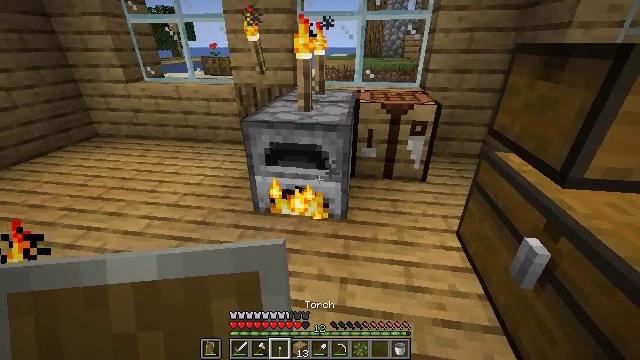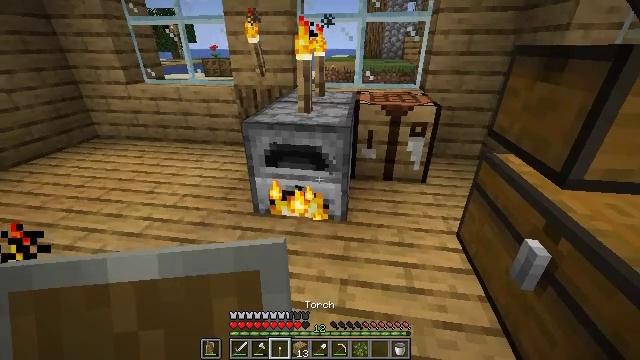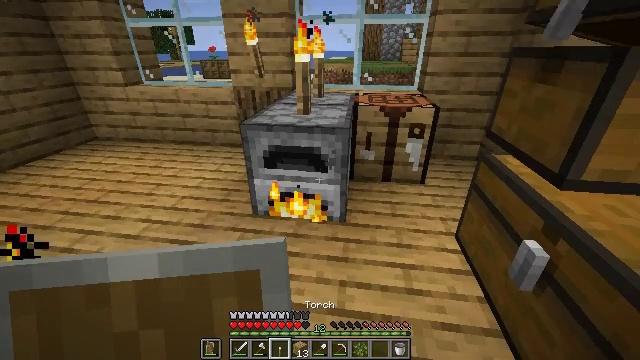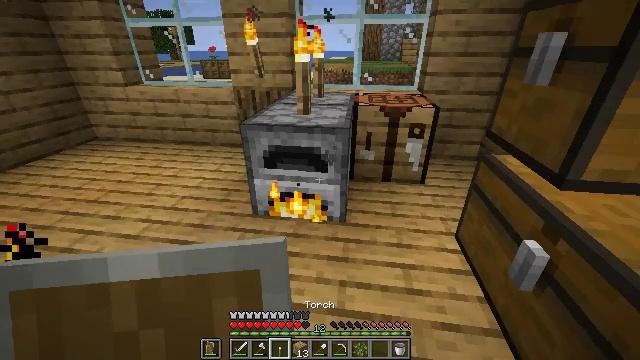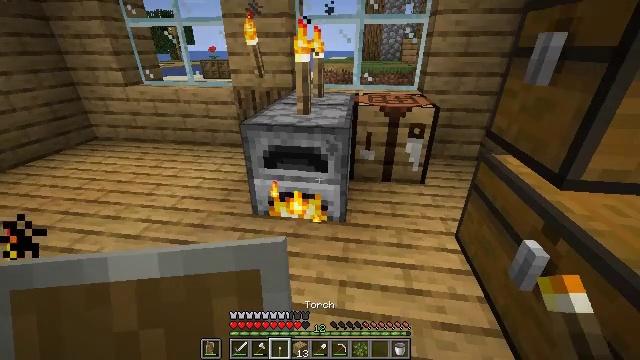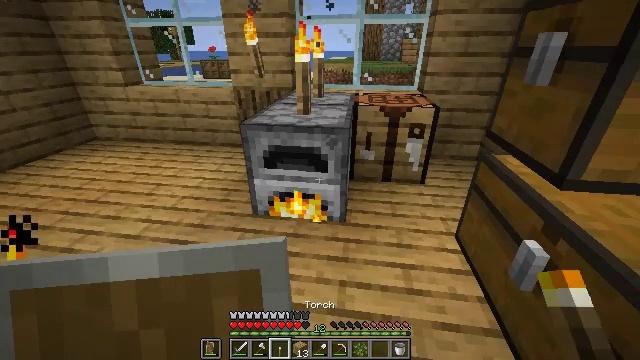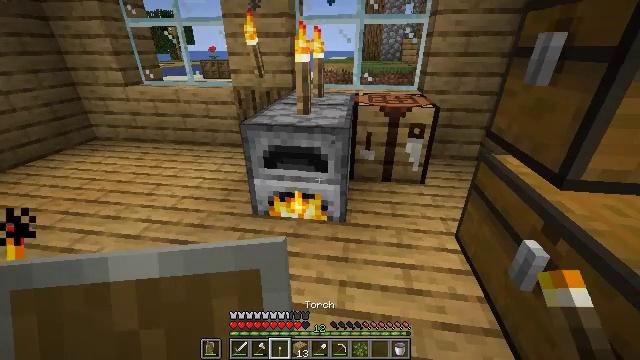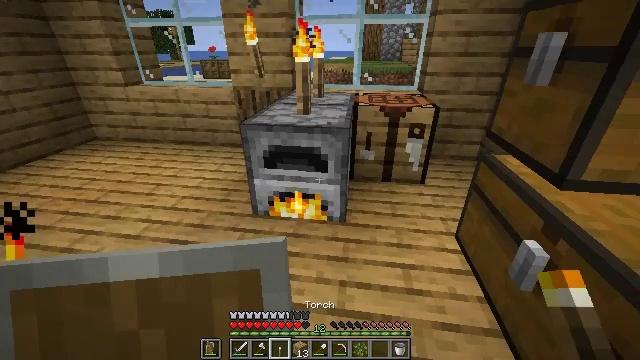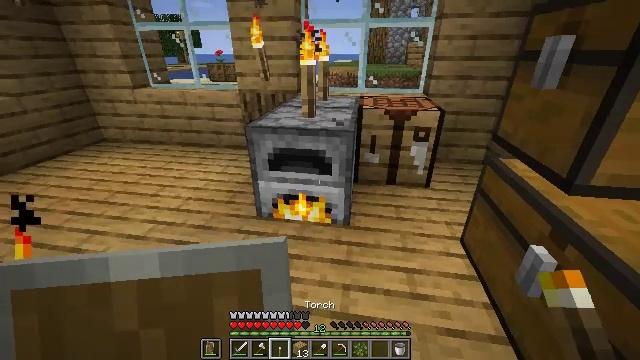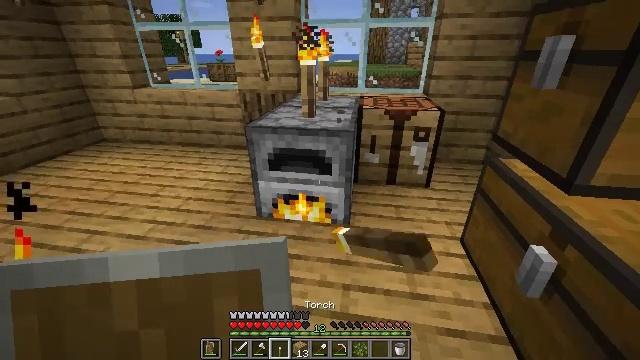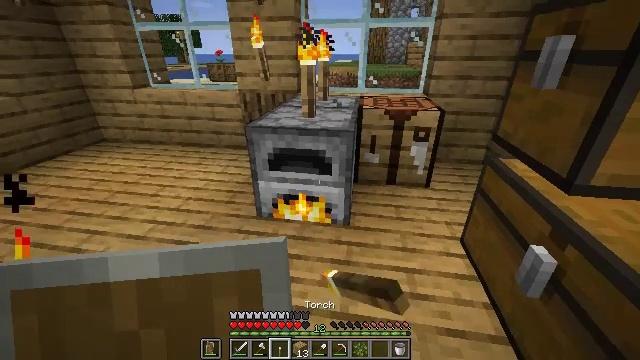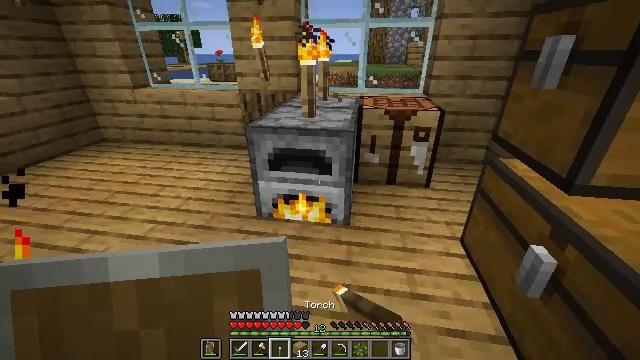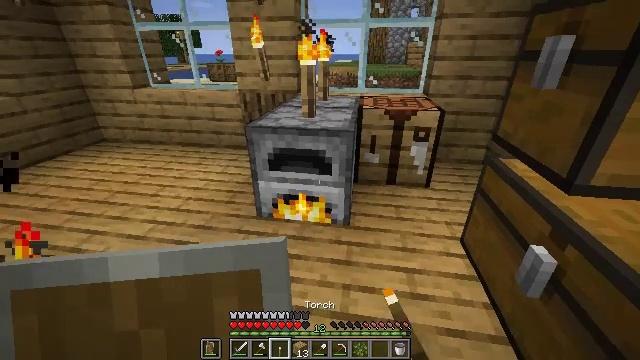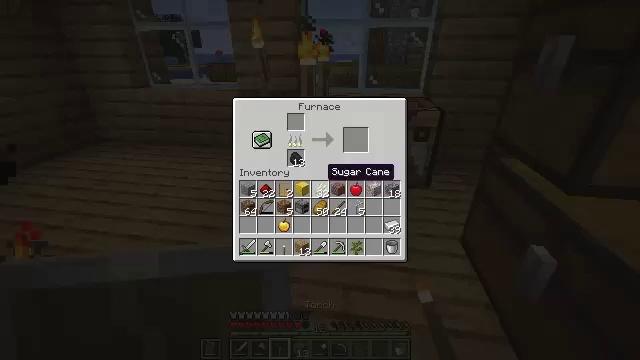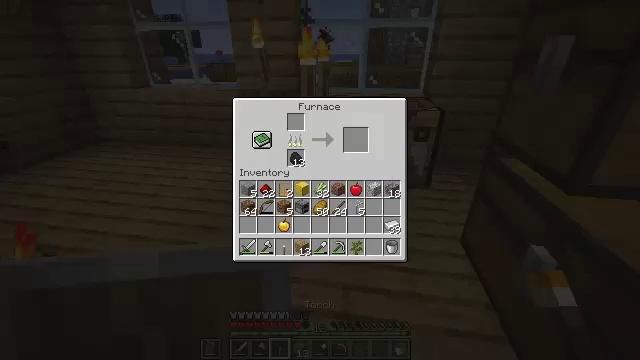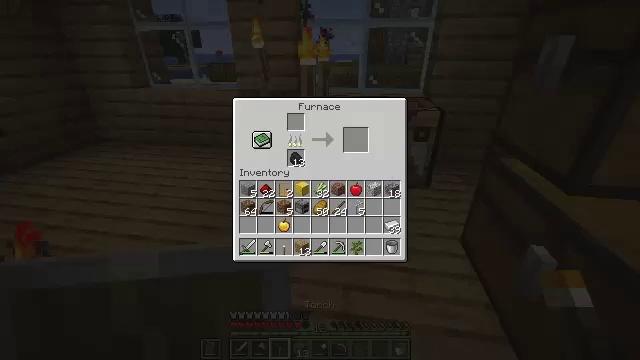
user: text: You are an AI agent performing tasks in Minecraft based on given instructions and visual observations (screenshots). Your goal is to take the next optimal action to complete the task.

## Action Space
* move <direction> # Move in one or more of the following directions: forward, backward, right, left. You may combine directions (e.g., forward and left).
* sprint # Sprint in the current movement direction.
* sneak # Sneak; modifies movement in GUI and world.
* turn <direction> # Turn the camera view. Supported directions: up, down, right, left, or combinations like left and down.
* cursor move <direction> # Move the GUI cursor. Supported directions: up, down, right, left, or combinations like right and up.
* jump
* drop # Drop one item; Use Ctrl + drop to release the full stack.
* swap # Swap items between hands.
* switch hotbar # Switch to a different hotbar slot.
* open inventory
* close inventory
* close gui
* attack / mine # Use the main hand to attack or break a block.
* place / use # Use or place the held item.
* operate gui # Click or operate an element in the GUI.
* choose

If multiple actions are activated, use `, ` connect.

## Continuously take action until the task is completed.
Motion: motion action
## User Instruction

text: Remove the furnace from its place.
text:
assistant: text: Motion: no_op
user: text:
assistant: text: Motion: no_op
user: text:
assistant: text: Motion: no_op
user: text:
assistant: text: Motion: no_op
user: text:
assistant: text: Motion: no_op
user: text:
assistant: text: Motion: no_op
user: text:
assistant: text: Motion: no_op
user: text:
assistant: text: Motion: turn left, use / place
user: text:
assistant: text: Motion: use / place
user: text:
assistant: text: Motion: use / place
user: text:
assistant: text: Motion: no_op
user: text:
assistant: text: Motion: no_op
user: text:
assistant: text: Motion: no_op
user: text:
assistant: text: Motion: cursor move left and down
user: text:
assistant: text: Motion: no_op
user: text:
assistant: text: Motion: no_op
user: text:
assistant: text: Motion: no_op
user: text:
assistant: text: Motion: no_op
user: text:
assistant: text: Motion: no_op
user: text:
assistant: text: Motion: no_op
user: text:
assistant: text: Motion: no_op
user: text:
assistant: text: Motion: switch to hotbar 3
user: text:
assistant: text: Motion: switch to hotbar 3
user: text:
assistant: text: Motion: switch to hotbar 3
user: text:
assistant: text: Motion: no_op
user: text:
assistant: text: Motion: no_op
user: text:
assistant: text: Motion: close inventory
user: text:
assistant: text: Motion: close inventory
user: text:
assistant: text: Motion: close inventory
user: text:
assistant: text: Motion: no_op